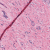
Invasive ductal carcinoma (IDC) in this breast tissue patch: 0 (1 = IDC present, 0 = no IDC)